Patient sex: M
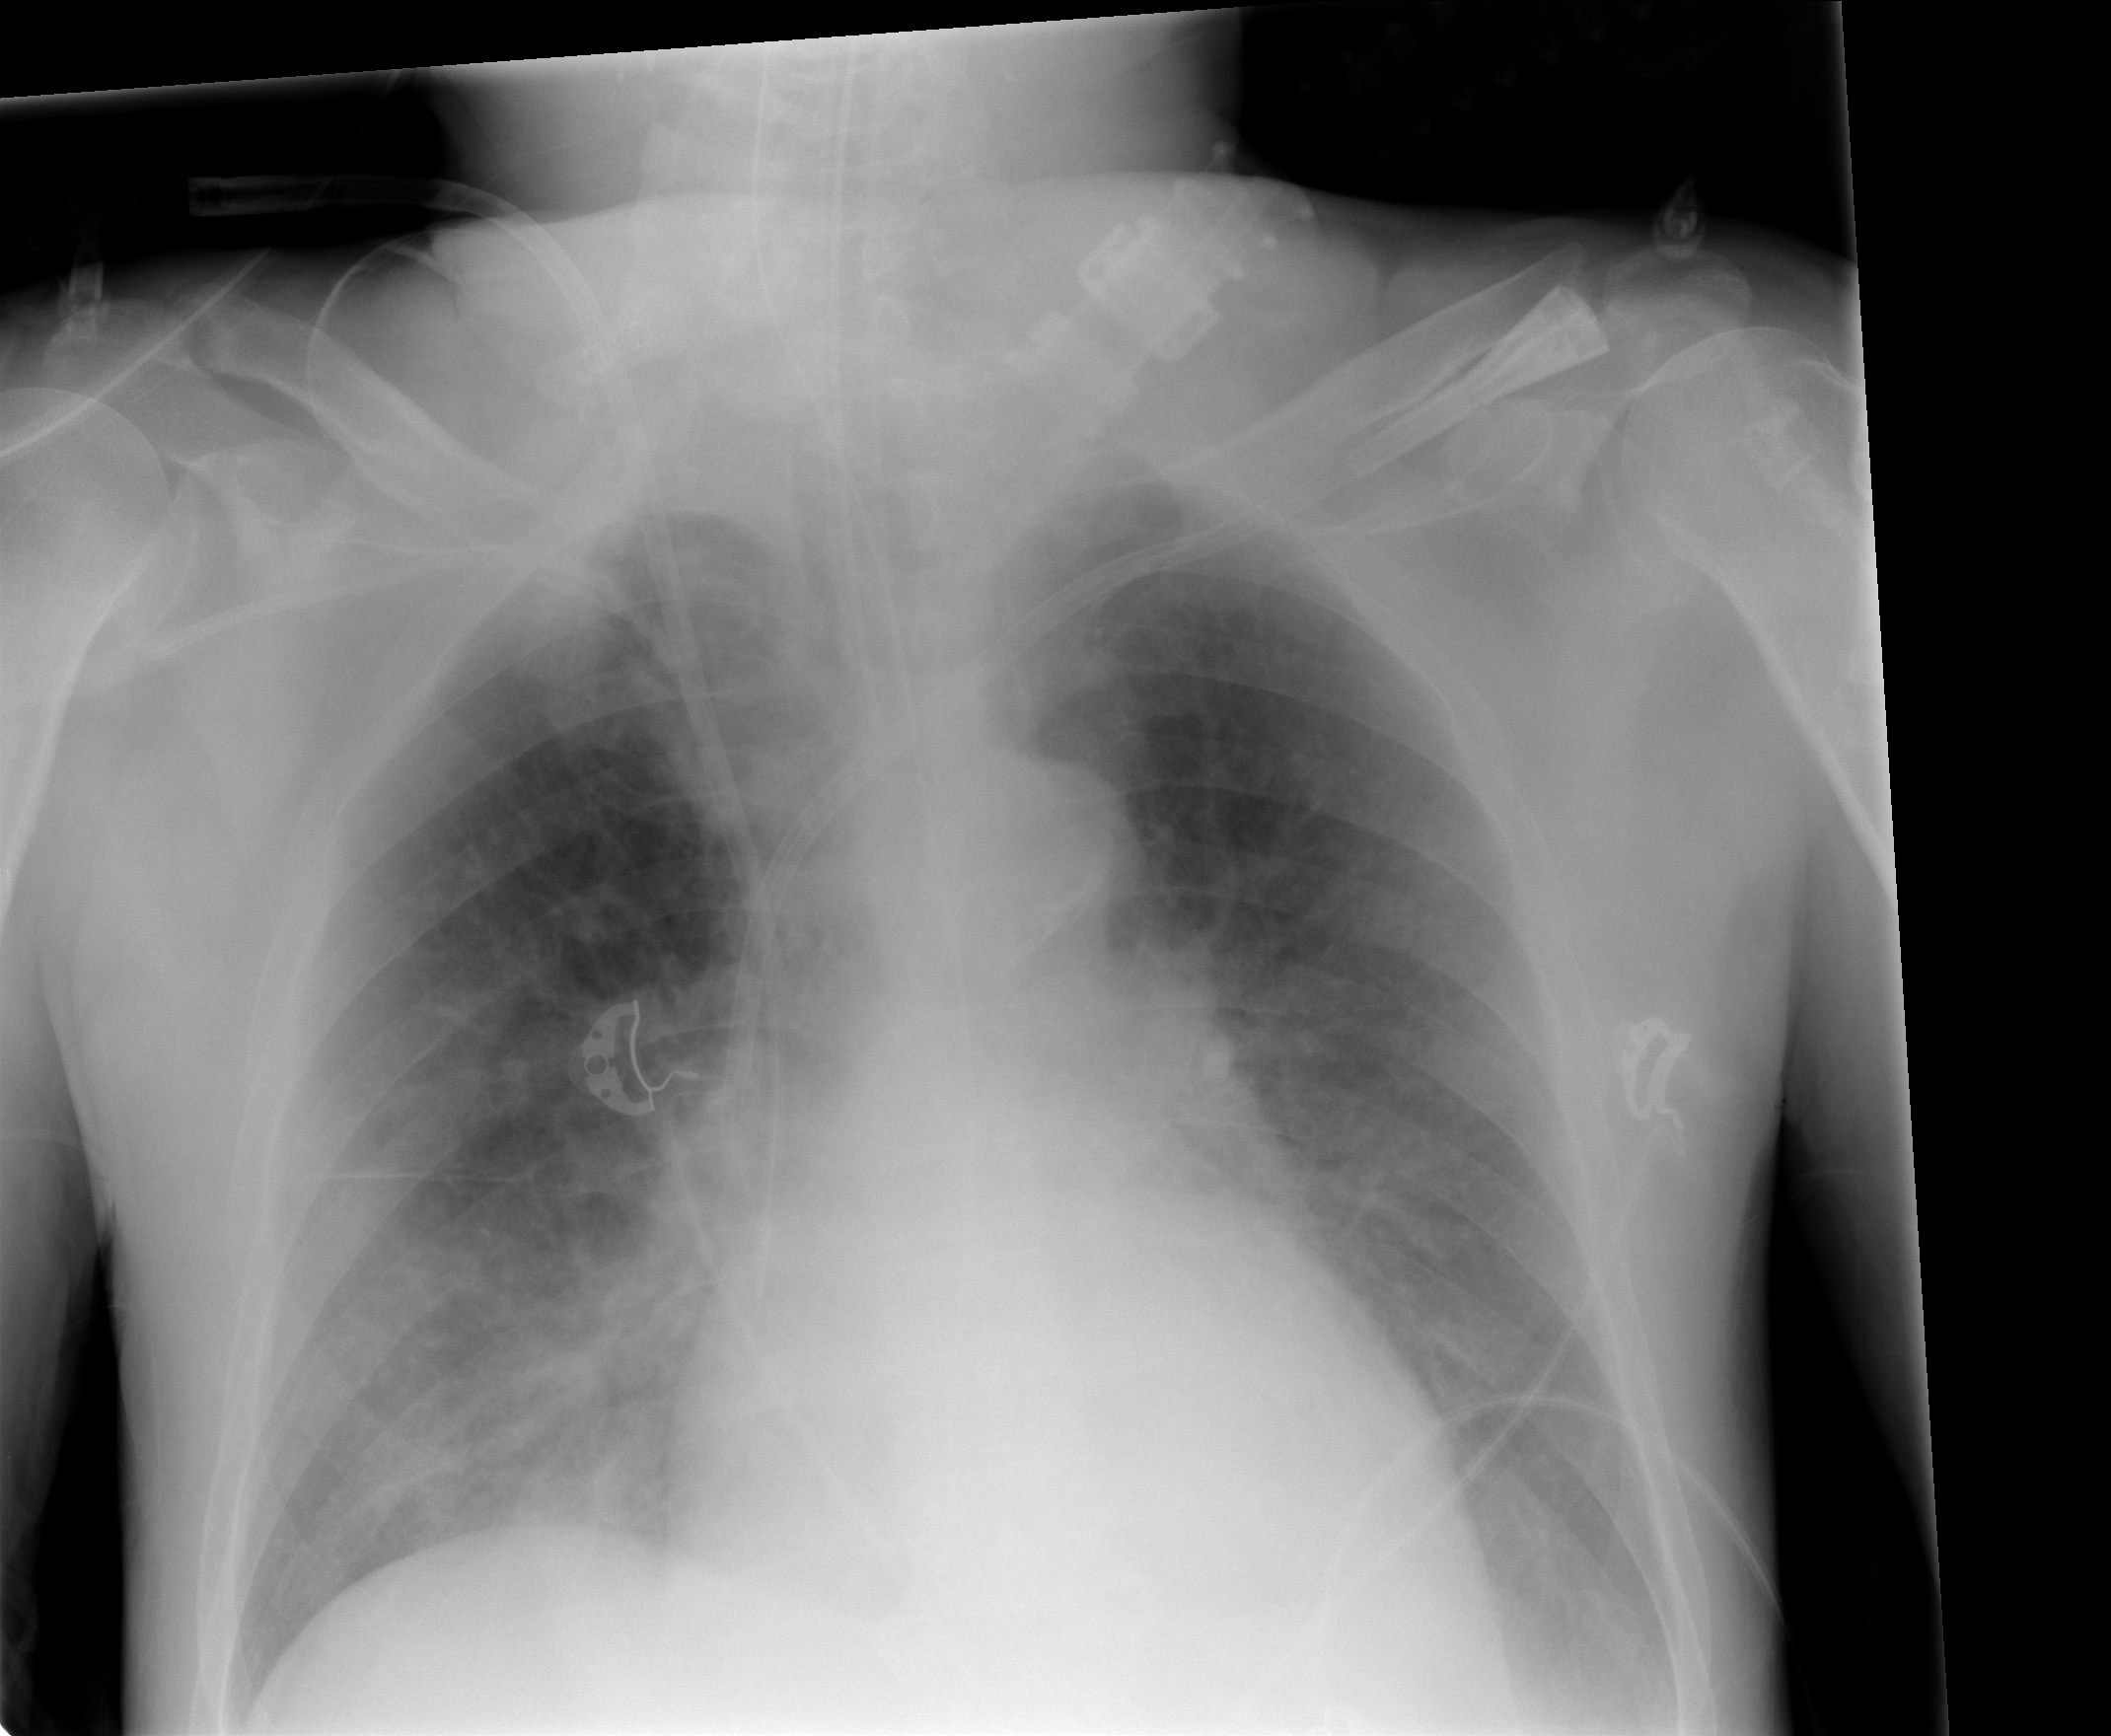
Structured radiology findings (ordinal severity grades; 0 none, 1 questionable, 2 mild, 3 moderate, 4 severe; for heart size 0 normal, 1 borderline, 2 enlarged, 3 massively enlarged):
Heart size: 1
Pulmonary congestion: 1
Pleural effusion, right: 1
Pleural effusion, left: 2
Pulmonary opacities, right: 1
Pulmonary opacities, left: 0
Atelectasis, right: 0
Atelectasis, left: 2